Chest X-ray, PA view. Patient: 45 years old, sex M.
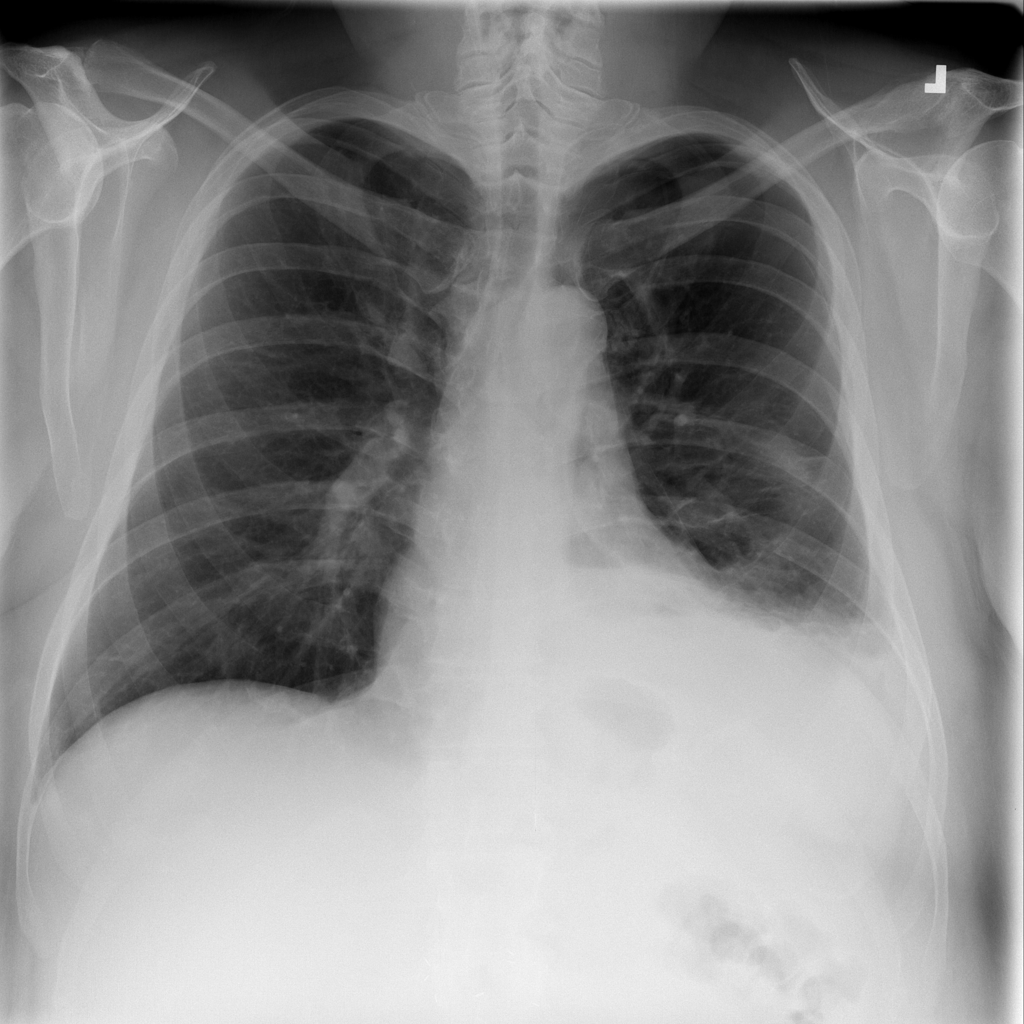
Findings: Atelectasis, Consolidation, Effusion, Infiltration, Mass, Nodule